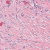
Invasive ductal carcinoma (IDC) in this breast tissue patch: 1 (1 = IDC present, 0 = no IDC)